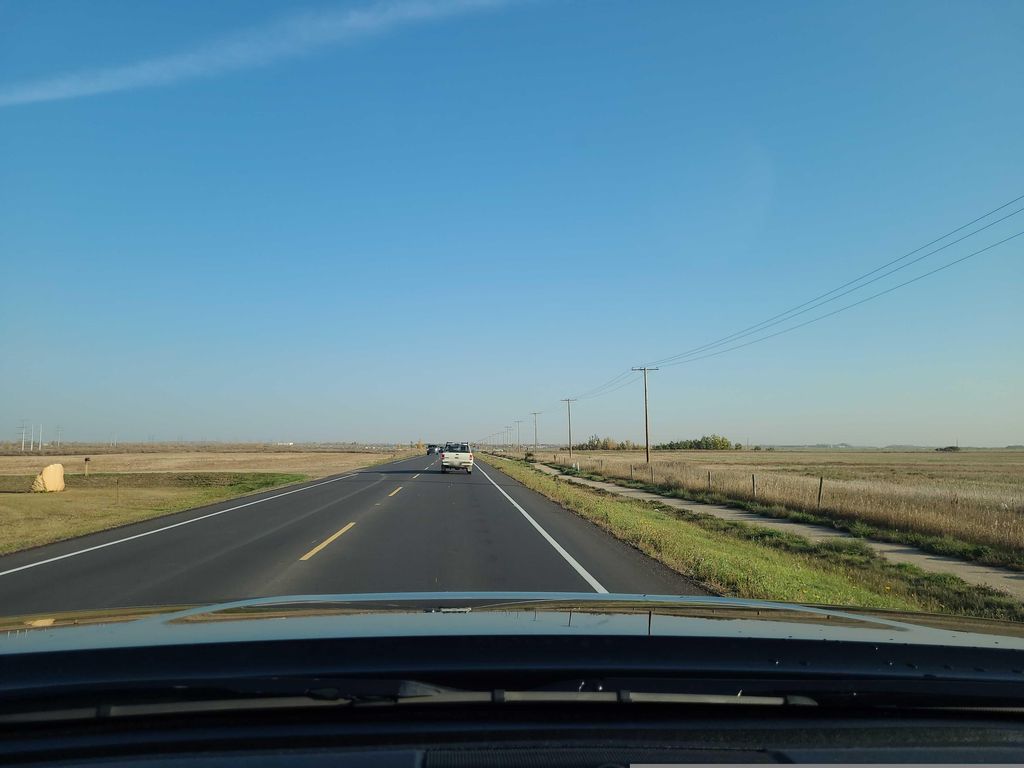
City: saskatoon